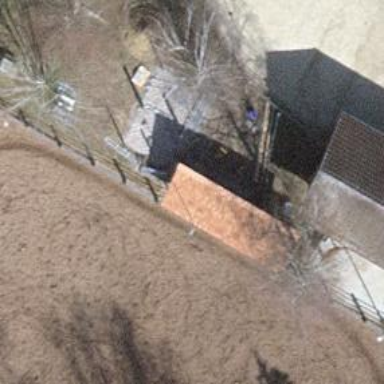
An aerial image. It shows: Fence.